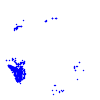
Particle: electron